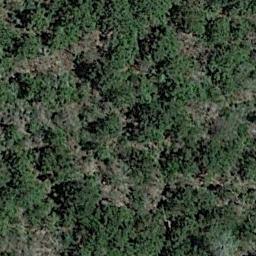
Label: forest